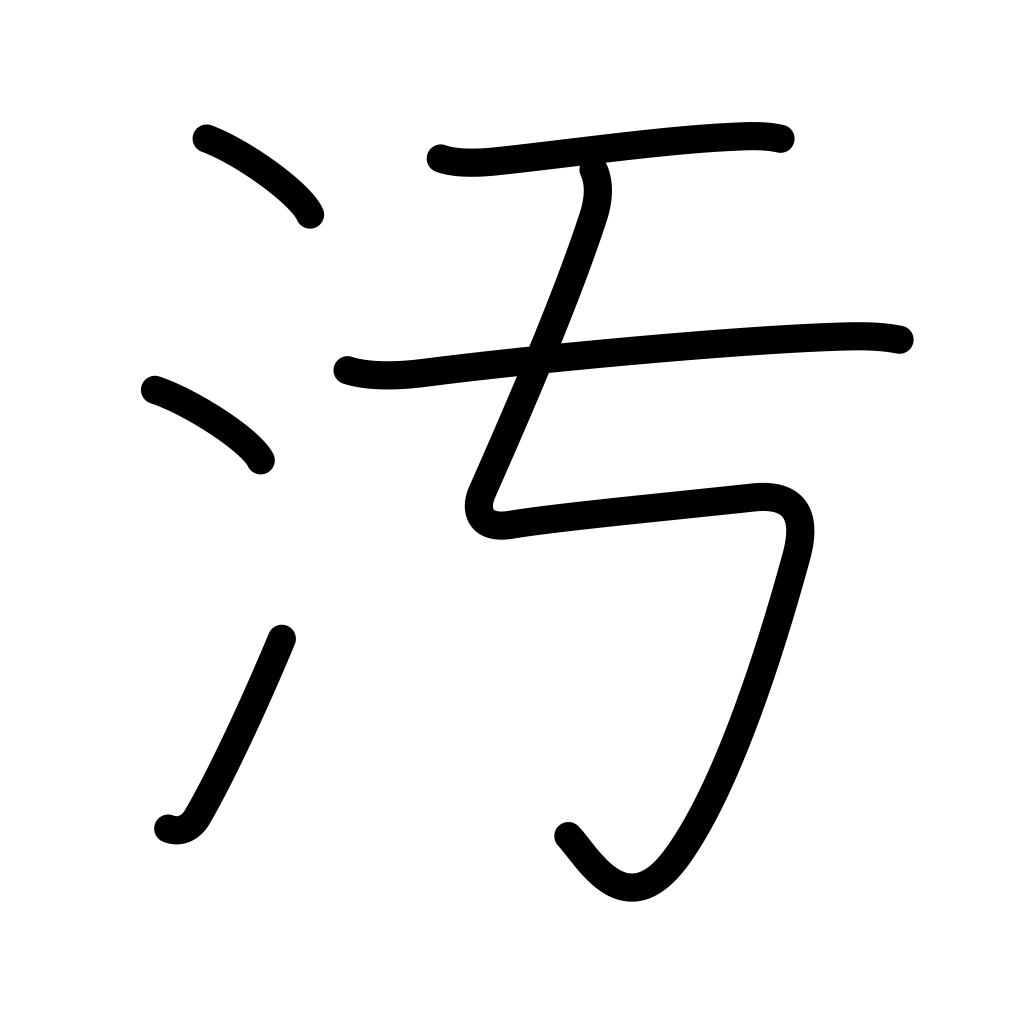
Meaning: dirty, pollute, disgrace, rape, defile